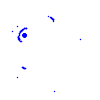
Particle: pion